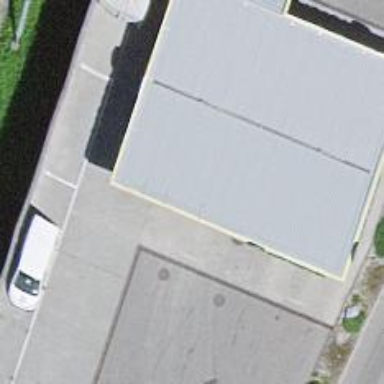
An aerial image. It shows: Fuel station.